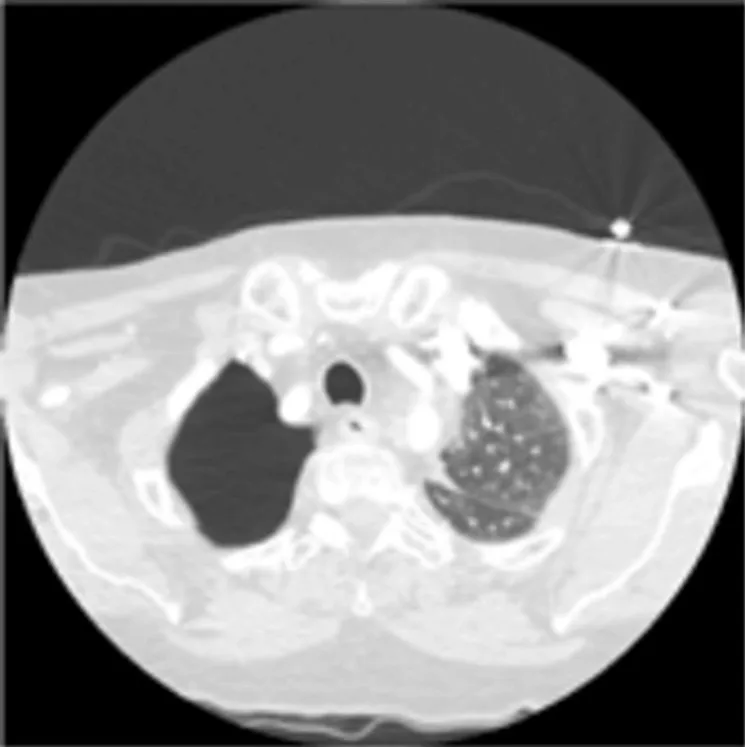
Lower cuts of the computed tomography angiography(CTA) scan of the neck showing a right apical pneumothorax.
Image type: radiology (ct)